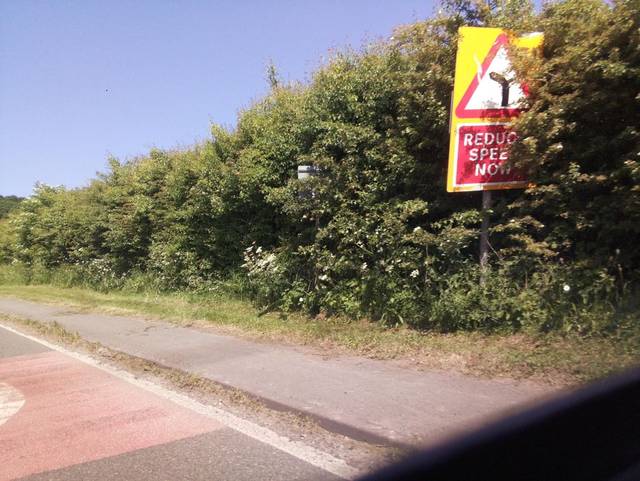
Region: United Kingdom
Coordinates: 52.019, -2.411